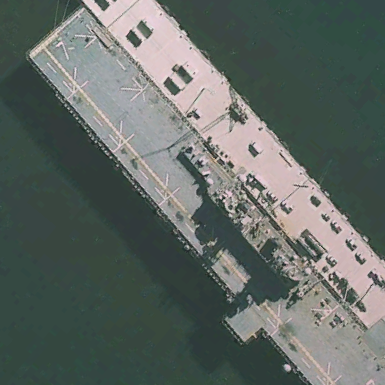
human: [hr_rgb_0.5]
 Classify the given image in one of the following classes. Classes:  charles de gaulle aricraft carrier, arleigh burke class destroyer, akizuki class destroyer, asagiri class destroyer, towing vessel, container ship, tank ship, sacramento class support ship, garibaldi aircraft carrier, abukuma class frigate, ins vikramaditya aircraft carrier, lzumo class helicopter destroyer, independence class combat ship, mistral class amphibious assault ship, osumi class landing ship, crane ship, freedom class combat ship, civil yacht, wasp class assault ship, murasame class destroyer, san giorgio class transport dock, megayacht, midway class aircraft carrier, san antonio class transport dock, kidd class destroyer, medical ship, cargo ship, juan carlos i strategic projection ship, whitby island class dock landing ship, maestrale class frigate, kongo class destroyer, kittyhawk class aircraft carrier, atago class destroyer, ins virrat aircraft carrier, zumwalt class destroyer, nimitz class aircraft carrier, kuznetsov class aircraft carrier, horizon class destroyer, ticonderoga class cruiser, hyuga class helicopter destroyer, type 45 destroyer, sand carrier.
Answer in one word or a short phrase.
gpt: Wasp class assault ship